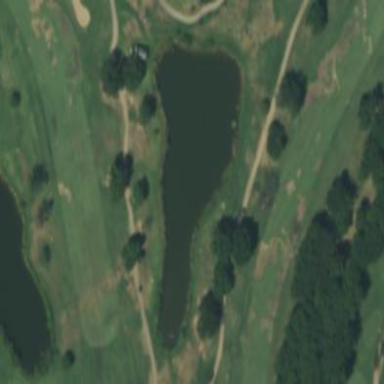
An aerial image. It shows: Picturesque scene of golf course with lateral water hazard.